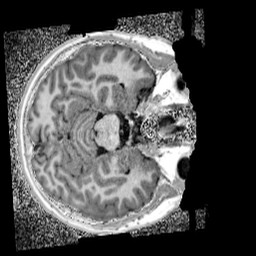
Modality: UNIT1_denoised
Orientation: axial
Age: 13
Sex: female
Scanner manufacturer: siemens
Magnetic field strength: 3 T
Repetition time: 4 s
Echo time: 0.00299 s